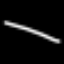
Label: line